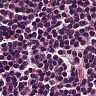
Metastatic tissue present: no